Field crop: maize
Growth stage: 2
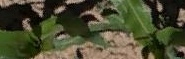
Species: maize